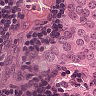
Metastatic tissue present: yes